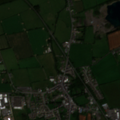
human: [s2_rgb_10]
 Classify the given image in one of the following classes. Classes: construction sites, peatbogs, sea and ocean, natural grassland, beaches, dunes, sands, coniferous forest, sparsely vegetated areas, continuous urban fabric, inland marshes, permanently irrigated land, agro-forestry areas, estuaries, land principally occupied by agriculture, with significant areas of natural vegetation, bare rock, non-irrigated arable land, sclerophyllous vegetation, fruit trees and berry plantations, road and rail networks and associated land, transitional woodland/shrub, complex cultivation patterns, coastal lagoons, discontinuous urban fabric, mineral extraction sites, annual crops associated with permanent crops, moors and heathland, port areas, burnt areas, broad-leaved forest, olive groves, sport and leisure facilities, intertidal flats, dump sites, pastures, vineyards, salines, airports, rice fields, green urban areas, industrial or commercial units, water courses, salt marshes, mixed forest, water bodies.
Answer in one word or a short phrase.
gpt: discontinuous urban fabric, non-irrigated arable land, pastures